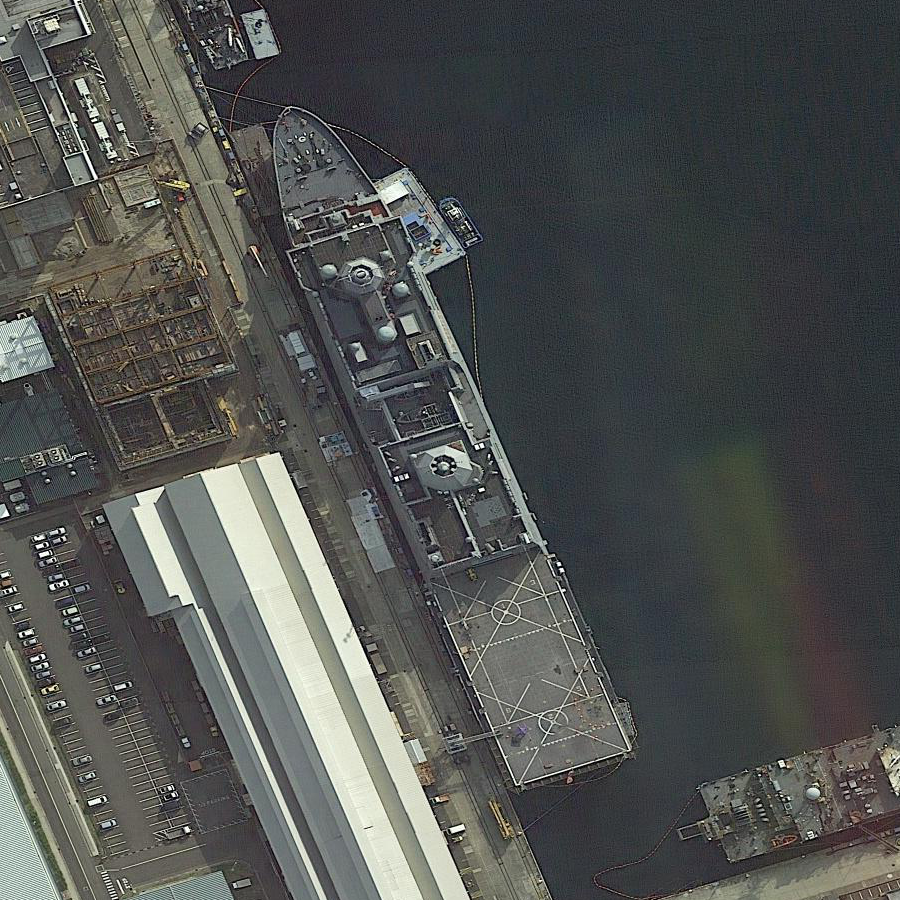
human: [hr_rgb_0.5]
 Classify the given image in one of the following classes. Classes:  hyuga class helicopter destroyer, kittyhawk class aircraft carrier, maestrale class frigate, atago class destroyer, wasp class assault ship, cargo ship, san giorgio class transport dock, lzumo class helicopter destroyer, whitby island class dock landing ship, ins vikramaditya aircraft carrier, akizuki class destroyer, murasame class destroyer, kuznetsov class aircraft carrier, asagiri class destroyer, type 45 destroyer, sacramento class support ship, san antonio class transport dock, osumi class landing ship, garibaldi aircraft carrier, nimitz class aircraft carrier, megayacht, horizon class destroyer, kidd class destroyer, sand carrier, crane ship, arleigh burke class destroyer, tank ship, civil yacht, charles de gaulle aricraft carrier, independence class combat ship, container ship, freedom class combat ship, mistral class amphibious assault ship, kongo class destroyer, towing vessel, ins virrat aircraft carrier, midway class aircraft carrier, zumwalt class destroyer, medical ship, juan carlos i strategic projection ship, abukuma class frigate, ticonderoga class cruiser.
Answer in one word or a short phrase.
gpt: San Antonio class transport dock